Current action and preconditions to check: trajectory_clear

Your task: For each precondition in the list above, predict whether it will hold at this action.

Consider the current scene as observed from the mobile robot's camera, and analyze the predicted future states of all dynamic agents (e.g., people, animals, vehicles, or any moving entities) within the NEXT SECOND.

IMPORTANT: Only answer "very likely" if you are absolutely certain—based on strong, clear evidence—that a dynamic agent will violate the precondition in the predicted future state. Do NOT answer "very likely" for unlikely, ambiguous, or low-probability risks.

Ask yourself for each precondition: Is there a high probability, with clear and convincing evidence, that the predicted future states of any dynamic agent will interfere with the predicted future state of the currently executing action within the NEXT SECOND, causing that precondition to fail?

Assess the risk level based on these predictions. Use "likely" or "very likely" if motions create a clear risk of interference.

Use "neutral" or "improbable" if agents are nearby but their predicted paths are clearly diverging or non-conflicting.

Failure Risk Categories: "very improbable", "improbable", "neutral", "likely", "very likely"

Answer Format: Output ONLY the probability_of_failure value from these categories: "very improbable", "improbable", "neutral", "likely", "very likely"

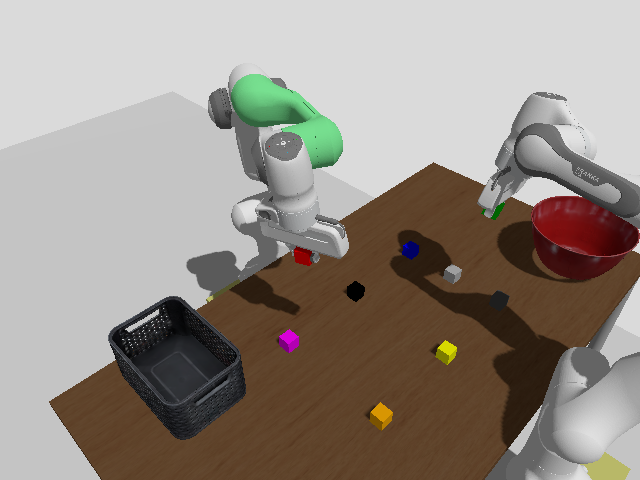

Answer: very improbable